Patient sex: M
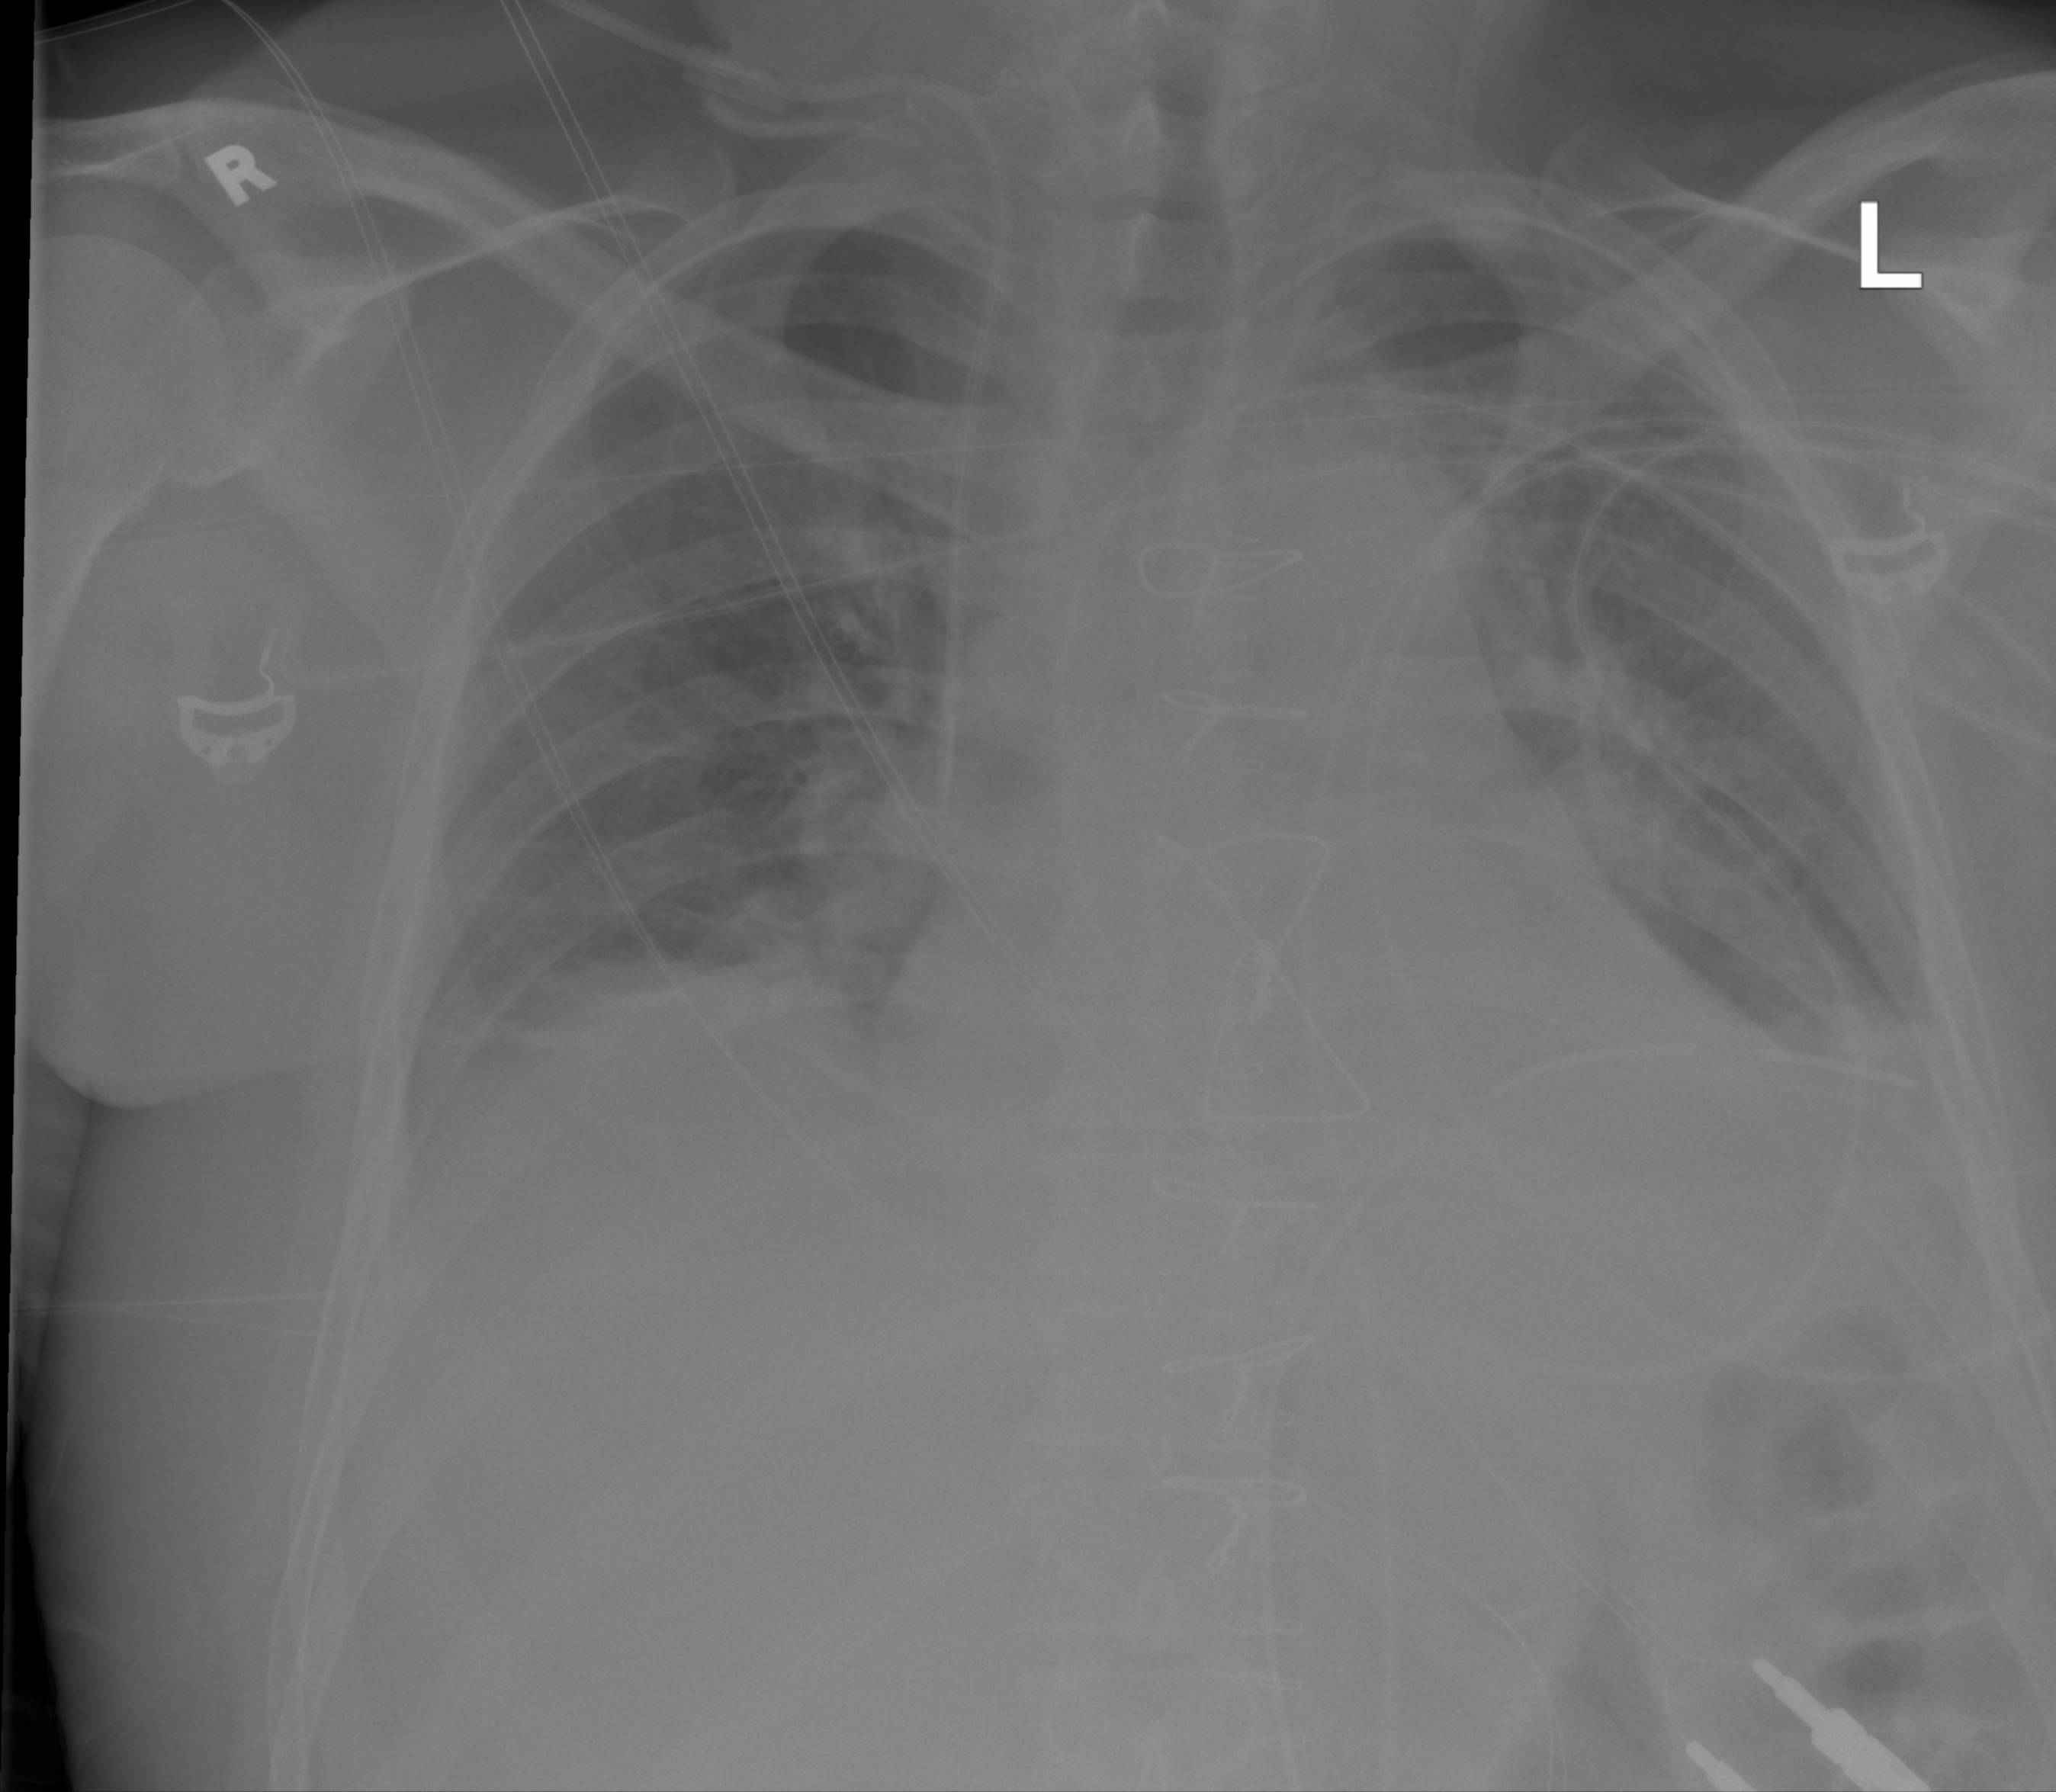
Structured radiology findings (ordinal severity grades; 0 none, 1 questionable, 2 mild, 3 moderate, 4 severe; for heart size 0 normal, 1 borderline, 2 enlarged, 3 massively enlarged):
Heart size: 2
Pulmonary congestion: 0
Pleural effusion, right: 2
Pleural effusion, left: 2
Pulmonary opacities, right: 0
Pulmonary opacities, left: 0
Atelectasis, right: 2
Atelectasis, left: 2